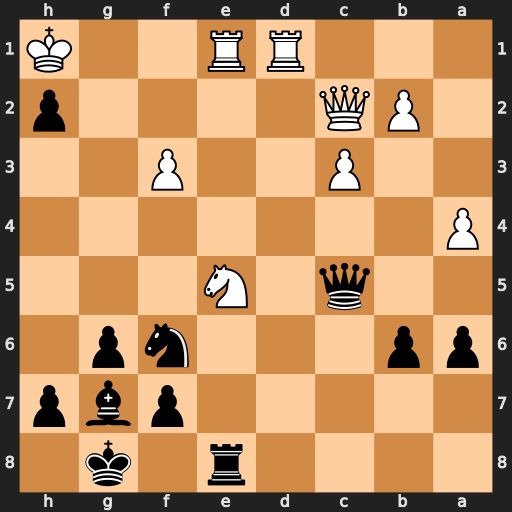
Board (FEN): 4r1k1/5pbp/pp3np1/2q1N3/P7/2P2P2/1PQ4p/3RR2K
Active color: b
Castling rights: -
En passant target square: -
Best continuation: Rxe5 Rxe5 Qxe5